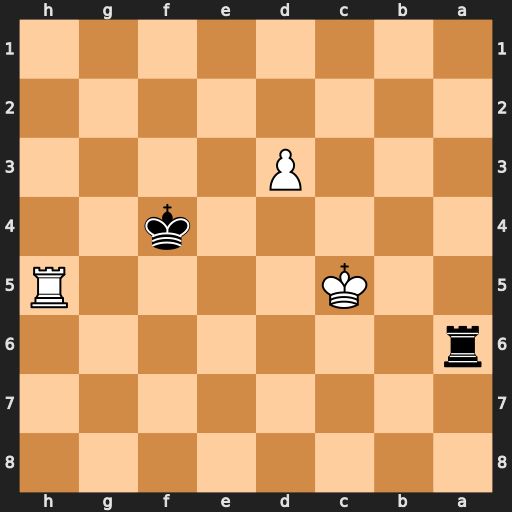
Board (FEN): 8/8/r7/2K4R/5k2/3P4/8/8
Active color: b
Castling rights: -
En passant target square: -
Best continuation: Ra5+ Kc4 Rxh5